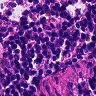
Metastatic tissue present: no